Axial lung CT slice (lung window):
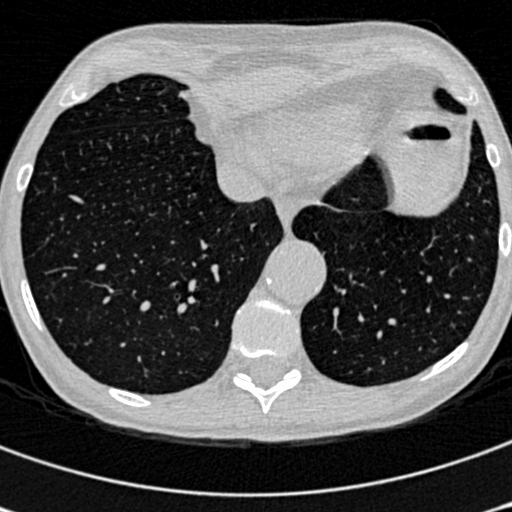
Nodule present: no